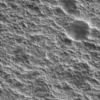
Label: not_dusty